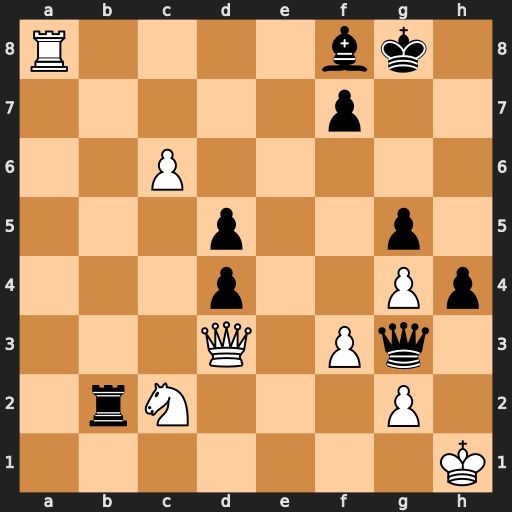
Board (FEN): R4bk1/5p2/2P5/3p2p1/3p2Pp/3Q1Pq1/1rN3P1/7K
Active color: w
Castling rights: -
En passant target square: -
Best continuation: Rxf8+ Kxf8 Qa3+ Kg8 Qxb2